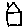
Label: house